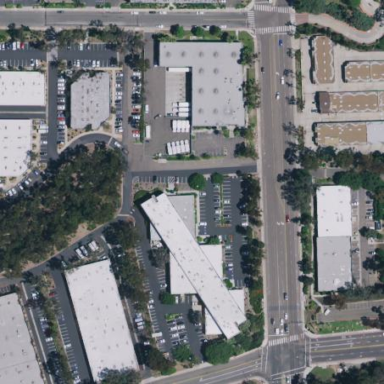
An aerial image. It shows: Office building.